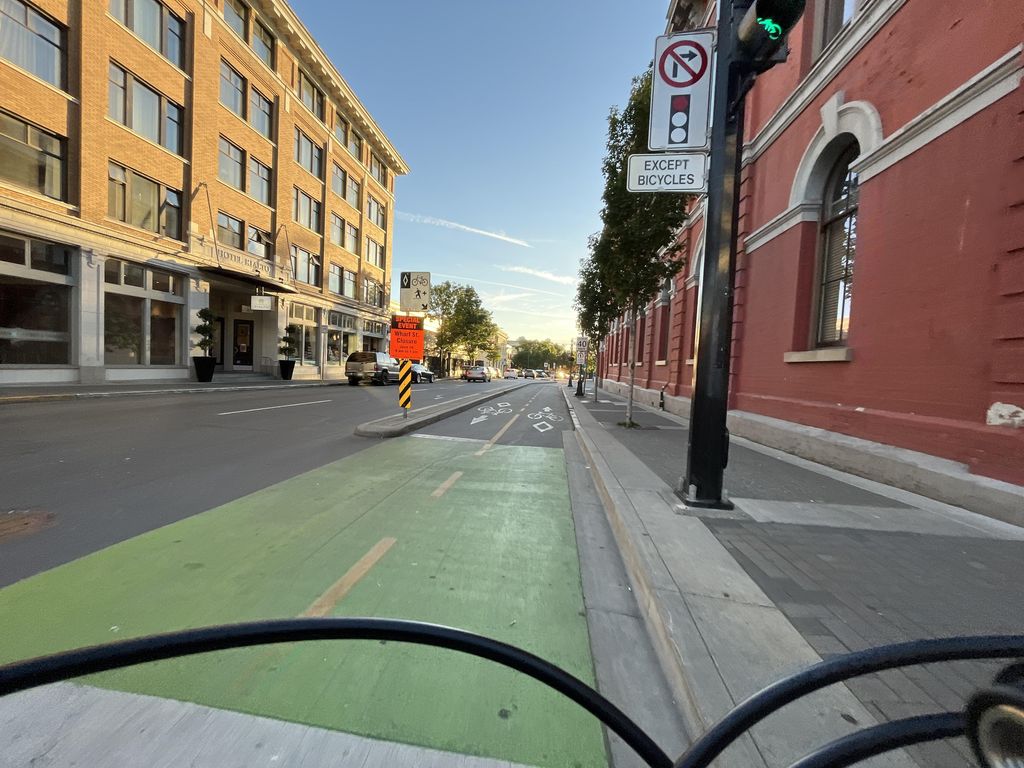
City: victoria